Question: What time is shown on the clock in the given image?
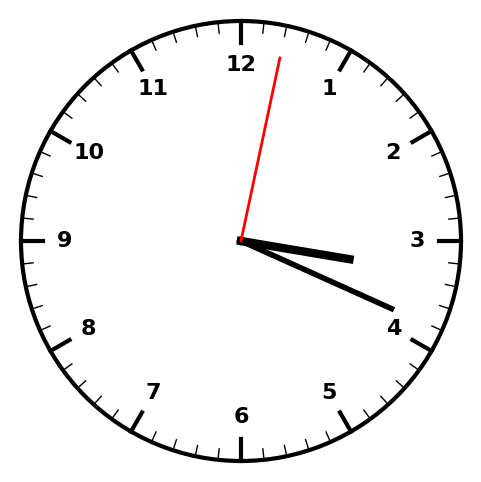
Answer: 03:19:02